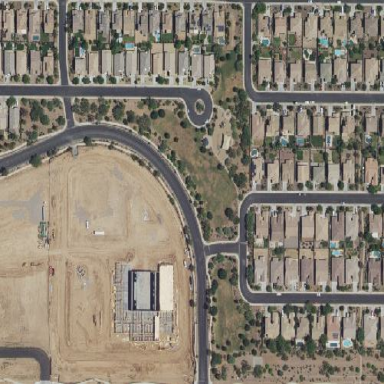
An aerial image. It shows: Single-family residential area.